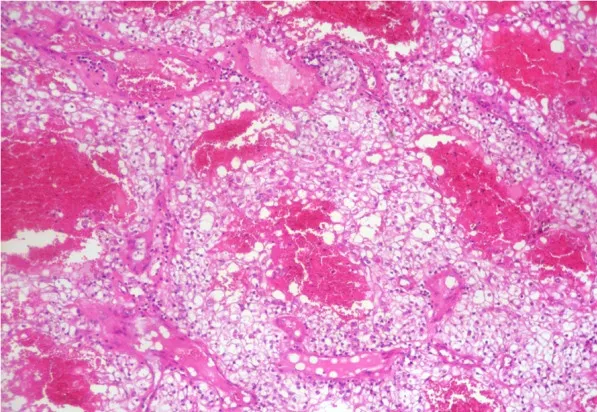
Representative micrograph of the polyp: The tumor is composed of clear cells disposed in alveolar pattern with delicate arborizing capillary vascular network. (Hematoxylin-eosin, original magnification x10).
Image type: pathology (h&e)